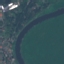
Land use / land cover: River